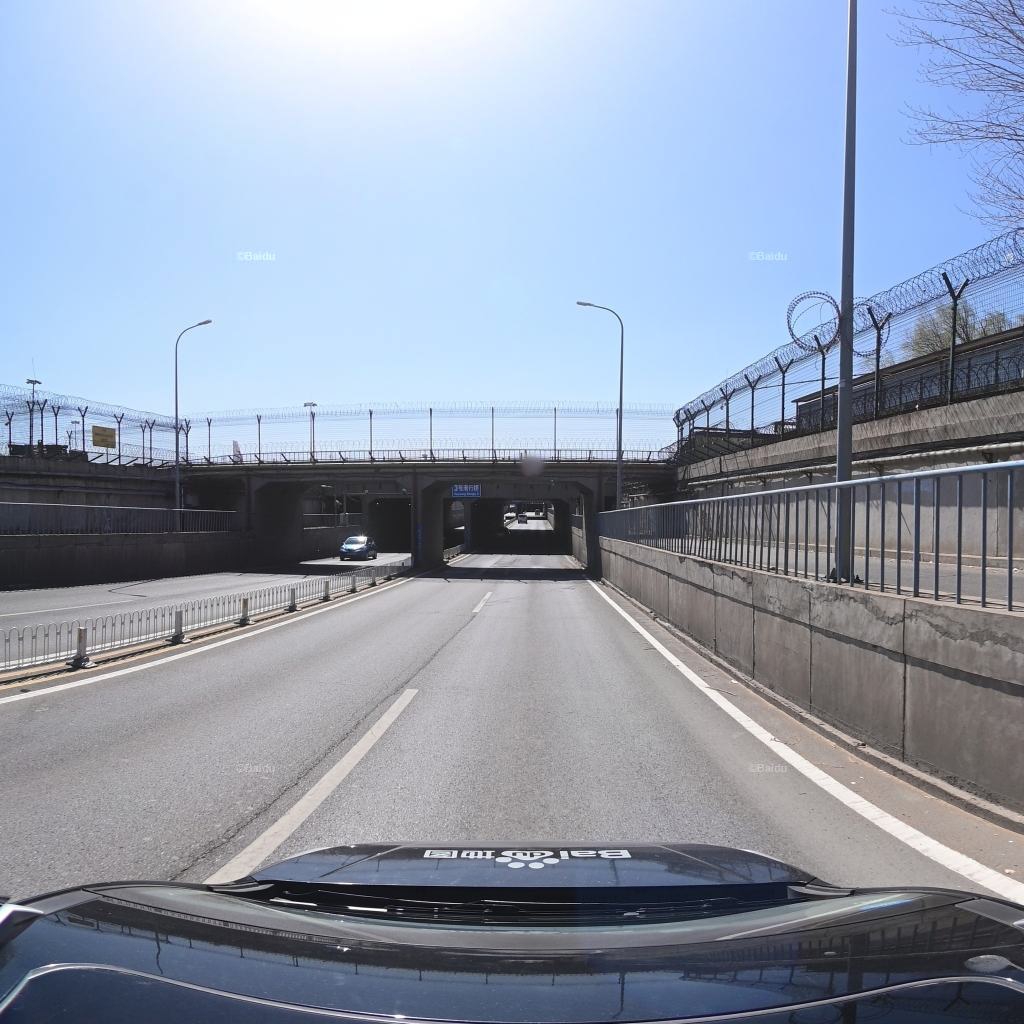
Region: Chaoyang
Road damage annotations: longitudinal crack